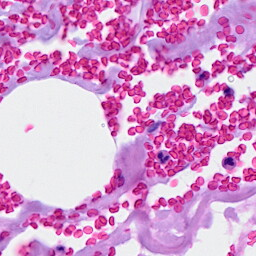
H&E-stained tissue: Breast